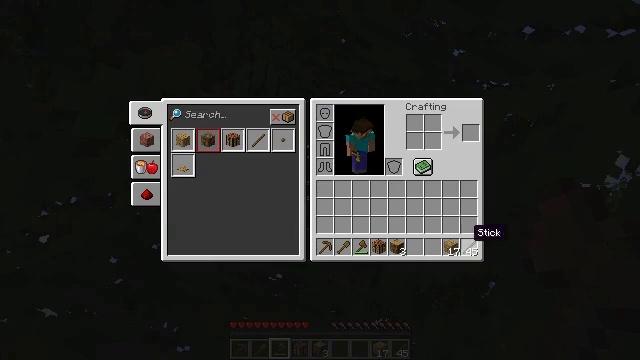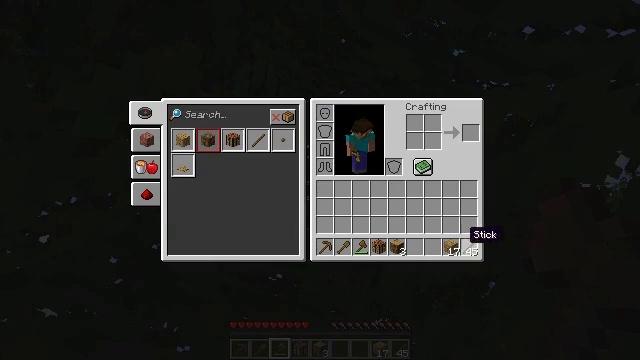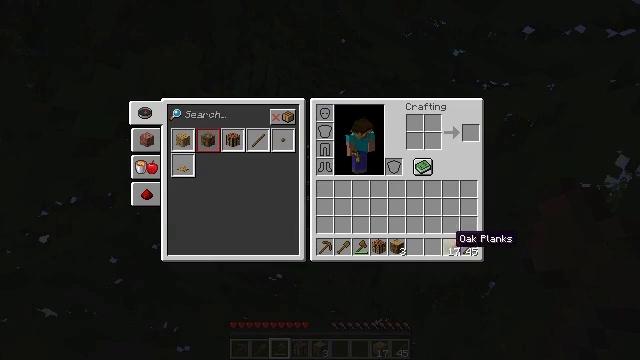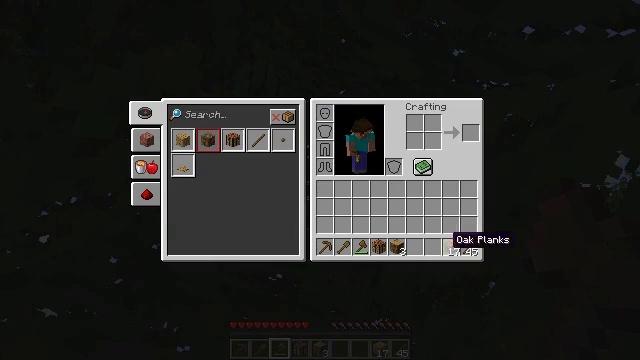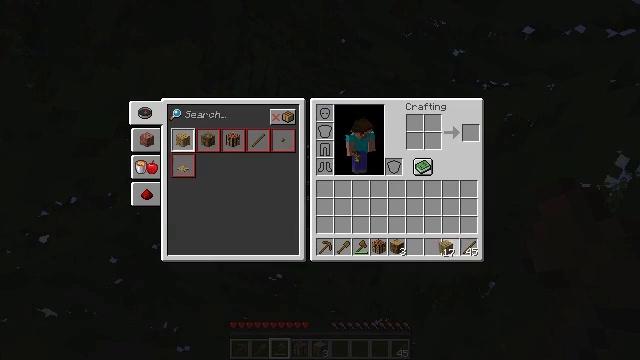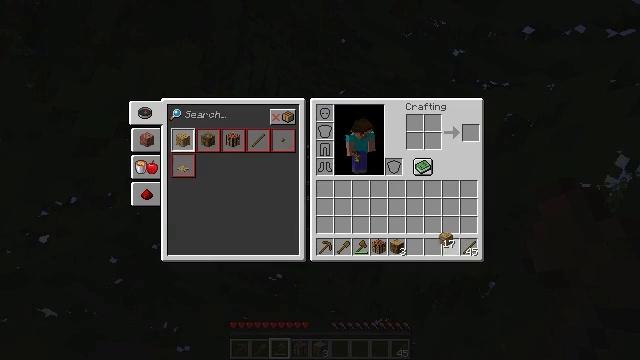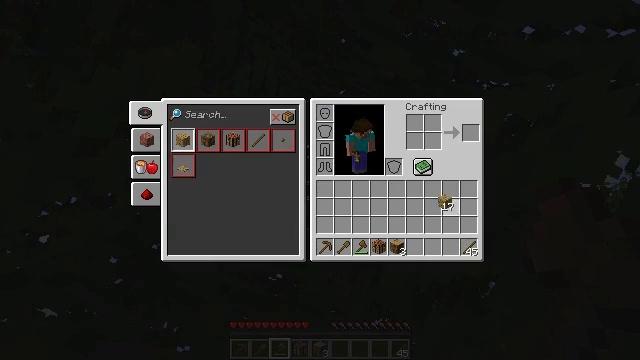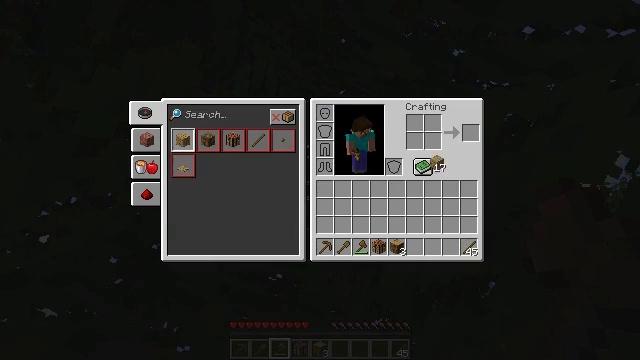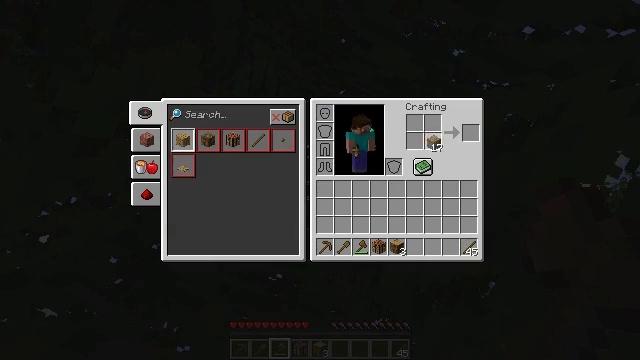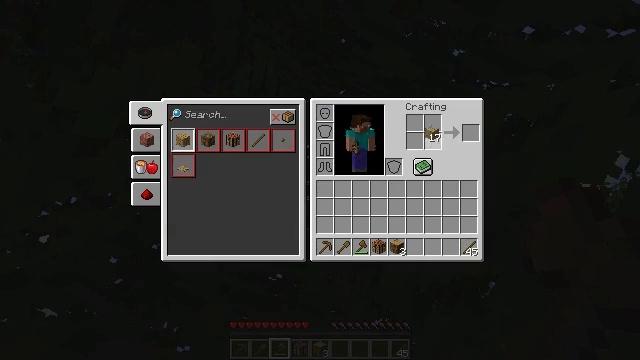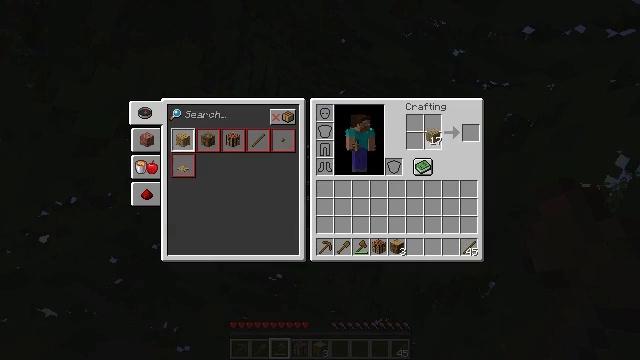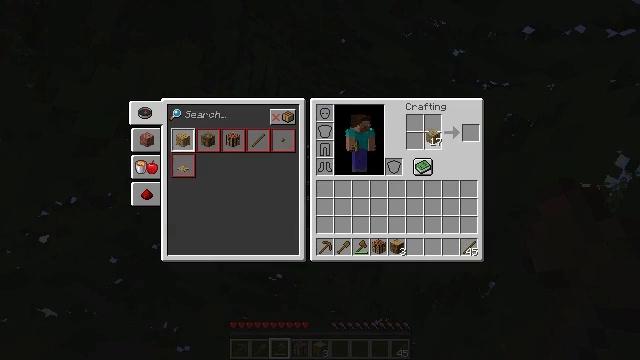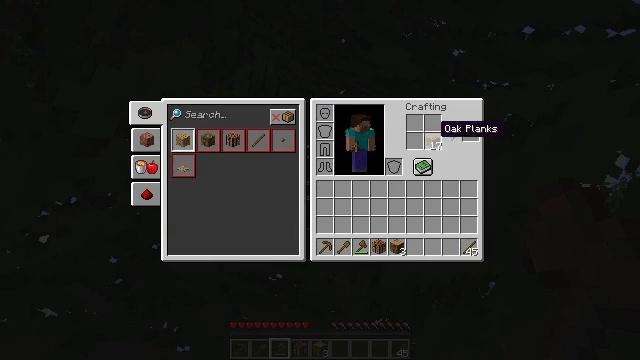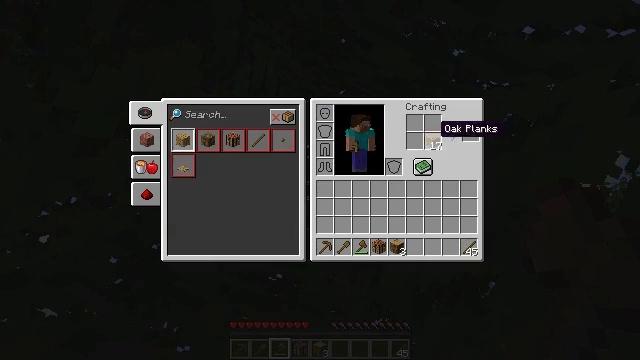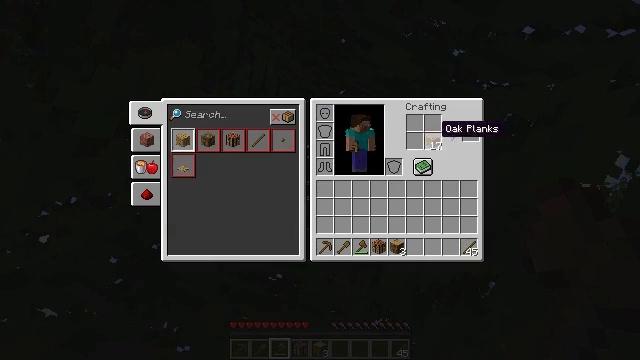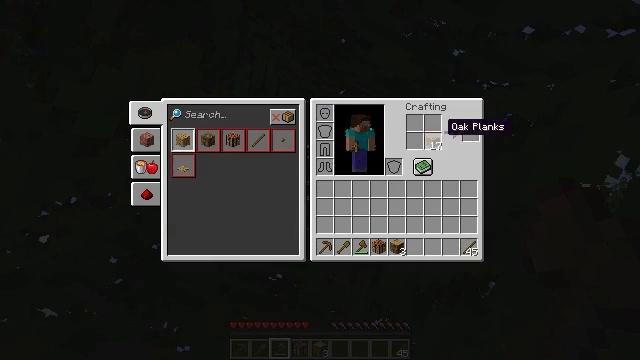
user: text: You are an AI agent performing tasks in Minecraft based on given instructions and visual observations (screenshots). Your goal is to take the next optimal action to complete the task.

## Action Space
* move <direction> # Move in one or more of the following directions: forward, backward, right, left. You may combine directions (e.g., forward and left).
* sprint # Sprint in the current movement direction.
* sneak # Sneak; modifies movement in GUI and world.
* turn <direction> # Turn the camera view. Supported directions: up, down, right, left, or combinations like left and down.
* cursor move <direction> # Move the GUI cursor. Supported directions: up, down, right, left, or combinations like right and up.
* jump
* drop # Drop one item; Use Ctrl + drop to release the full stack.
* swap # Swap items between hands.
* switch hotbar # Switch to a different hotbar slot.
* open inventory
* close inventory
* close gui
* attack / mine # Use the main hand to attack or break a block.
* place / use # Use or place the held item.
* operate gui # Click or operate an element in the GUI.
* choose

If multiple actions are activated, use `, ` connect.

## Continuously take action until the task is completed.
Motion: motion action
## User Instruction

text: Use oak planks to craft an oak button.
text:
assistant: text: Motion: no_op
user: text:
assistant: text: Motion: cursor move left
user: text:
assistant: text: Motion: no_op
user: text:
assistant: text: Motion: operate gui
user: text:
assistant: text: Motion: cursor move up, operate gui
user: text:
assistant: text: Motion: cursor move up
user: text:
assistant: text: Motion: cursor move left and up
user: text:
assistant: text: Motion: cursor move up
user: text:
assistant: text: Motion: cursor move up
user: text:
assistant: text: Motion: operate gui
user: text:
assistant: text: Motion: operate gui
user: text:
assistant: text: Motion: no_op
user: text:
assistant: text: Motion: no_op
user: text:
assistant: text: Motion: no_op
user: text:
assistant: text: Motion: no_op
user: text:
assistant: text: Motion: sneak, cursor move right
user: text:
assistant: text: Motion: sneak
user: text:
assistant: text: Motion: sneak
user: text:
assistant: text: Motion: sneak, operate gui
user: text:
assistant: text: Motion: sneak, operate gui
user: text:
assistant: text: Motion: sneak
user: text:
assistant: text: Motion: sneak
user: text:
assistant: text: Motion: sneak
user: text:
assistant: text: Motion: no_op